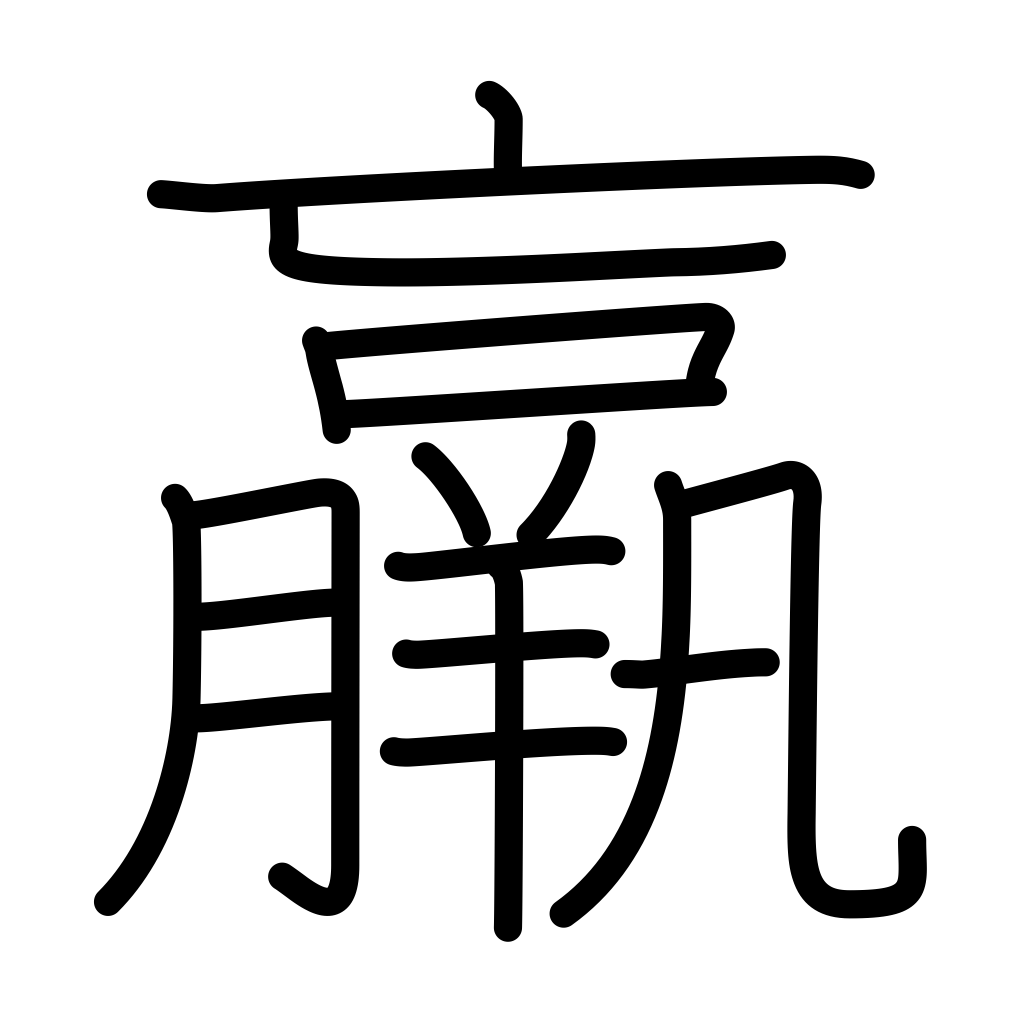
Meaning: thin, weak